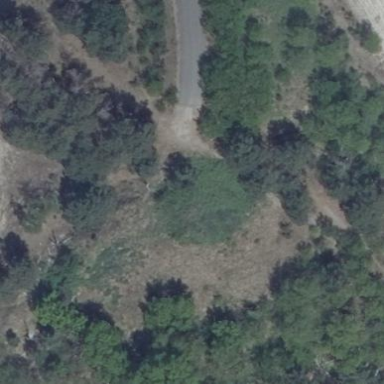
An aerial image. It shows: Forest with mixed types of leaves.